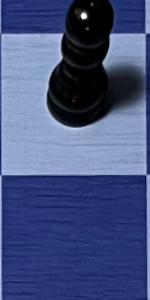
Label: Empty